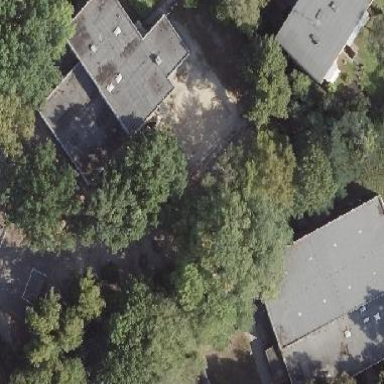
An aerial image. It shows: Kindergarten building.